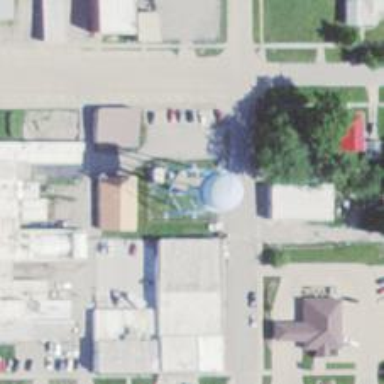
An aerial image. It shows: Water tower that is man-made.